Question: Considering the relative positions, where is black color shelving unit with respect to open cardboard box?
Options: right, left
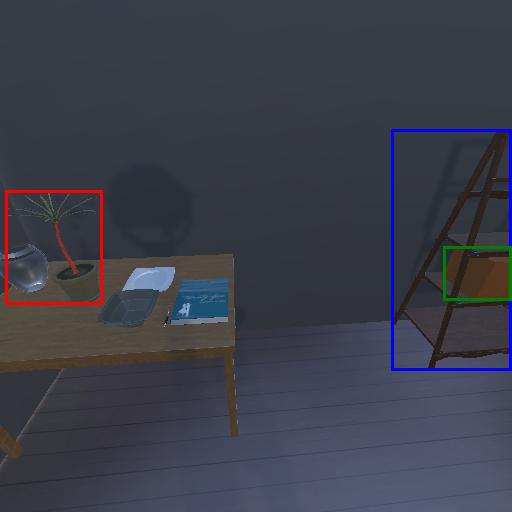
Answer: right